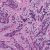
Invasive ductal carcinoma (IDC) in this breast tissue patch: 1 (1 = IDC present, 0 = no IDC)